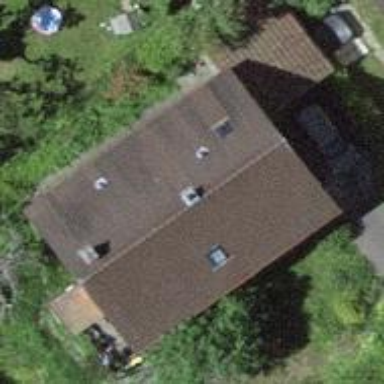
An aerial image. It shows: Residential building with gabled brown roof and yellow walls.